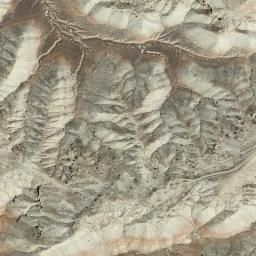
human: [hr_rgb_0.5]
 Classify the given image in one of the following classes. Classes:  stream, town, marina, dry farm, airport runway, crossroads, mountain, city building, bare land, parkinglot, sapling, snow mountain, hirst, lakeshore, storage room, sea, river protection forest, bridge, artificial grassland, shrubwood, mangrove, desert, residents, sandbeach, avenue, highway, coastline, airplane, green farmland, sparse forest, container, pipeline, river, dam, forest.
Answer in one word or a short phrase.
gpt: mountain